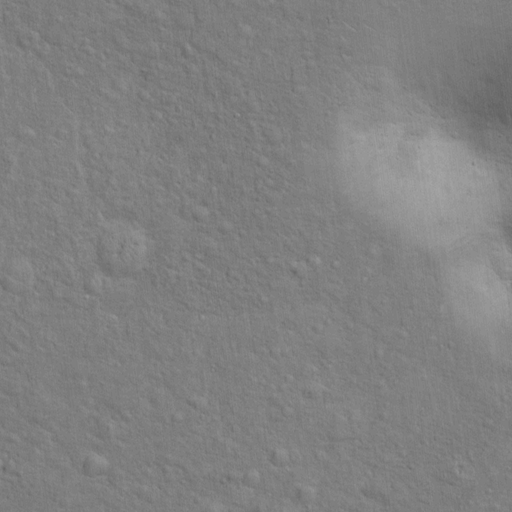
Objects detected: cone